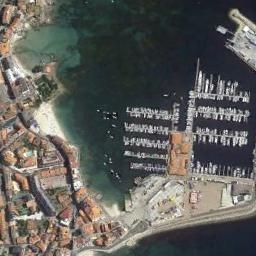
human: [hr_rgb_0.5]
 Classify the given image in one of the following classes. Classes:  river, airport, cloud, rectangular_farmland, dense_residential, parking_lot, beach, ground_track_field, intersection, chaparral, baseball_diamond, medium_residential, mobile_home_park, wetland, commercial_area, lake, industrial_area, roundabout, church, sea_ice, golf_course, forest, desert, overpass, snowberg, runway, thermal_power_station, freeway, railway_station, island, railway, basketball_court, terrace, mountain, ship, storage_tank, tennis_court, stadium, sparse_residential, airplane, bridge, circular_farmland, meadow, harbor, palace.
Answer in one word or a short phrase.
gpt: harbor